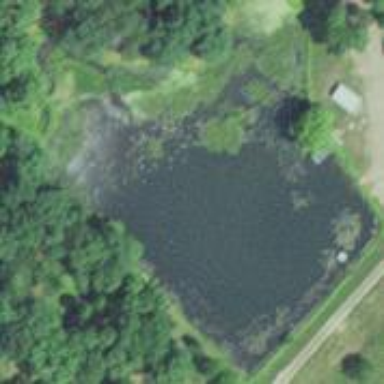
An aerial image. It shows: Pond surrounded by natural water.